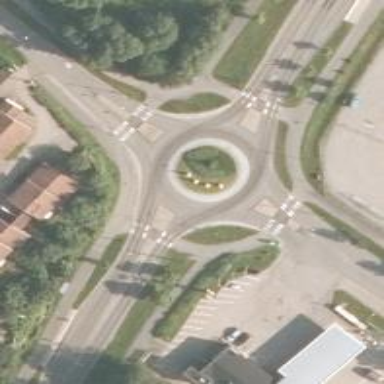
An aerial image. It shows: Tertiary road with asphalt surface leading to roundabout.